Question: I'm trying protractor to write a few tests in a non angular application. I have to login in a page trough basic authentication in google chrome, but i have no idea how.

I already tried 'baseUrl: 'https://username:password@url'' and 'capabilities: { 'browserName': 'chrome', 'chromeOptions' : { args: ['--login-user=foo', '--login-password=bar'] } }'
But none if these worked for me. Anyone knows how to do it? I'm having some hard time on it.
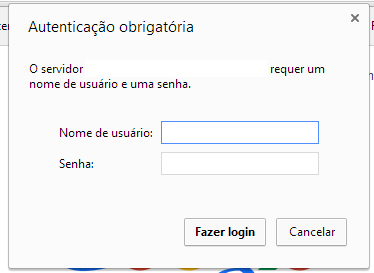
Answer: The short answer is there is no easy way of doing it on chrome because they do not support modifying request headers -- see <URL>.
That being said, there are ways to do it, albeit difficult.
1) Find a chrome extension/plugin that allows you to modify header. A simple search bring up many of them: <URL>.
2) You can use browsermob-proxy (<URL>; this way you route your traffic through the proxy, which would add the headers for you.
From the docs:
'''
POST /proxy/[port]/auth/basic/[domain] - Sets automatic basic authentication for the specified domain
Payload data should be json encoded username and password name/value pairs (ex: {"username": "myUsername", "password": "myPassword"}
'''
There's a node project that may help you, <URL>, but you would still need to set up your proxy server yourself.
Both ways for chrome are complex, but would get you what you want. (or you can stick with firefox and follow Robert's answer)